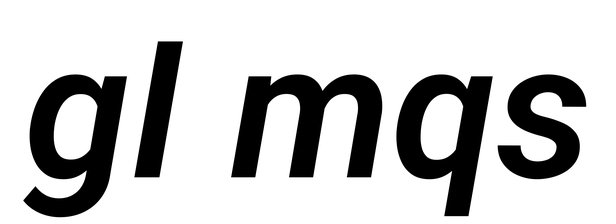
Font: Roboto-Italic_SemiBold_Italic